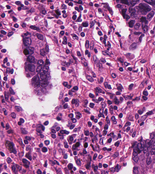
Tumor epithelial tissue: yes
Tumor-associated stroma tissue: yes
Normal tissue: no